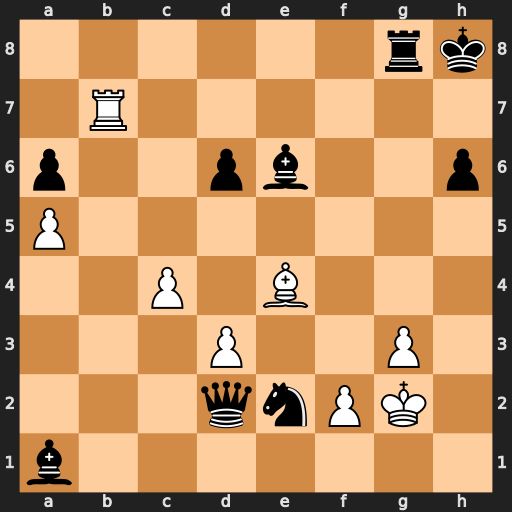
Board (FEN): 6rk/1R6/p2pb2p/P7/2P1B3/3P2P1/3qnPK1/b7
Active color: w
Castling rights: -
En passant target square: -
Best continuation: Rh7#